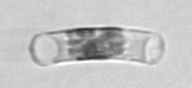
Label: Guinardia_striata